Interaction volume radius: 5 \u00c5
Interaction volume height: 10 \u00c5
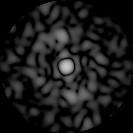
Disorder parameter: 0.7776